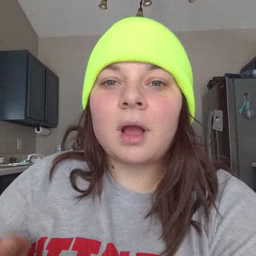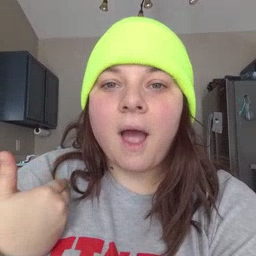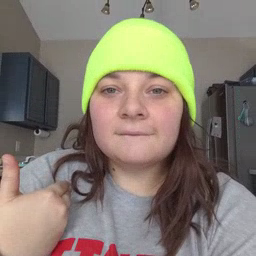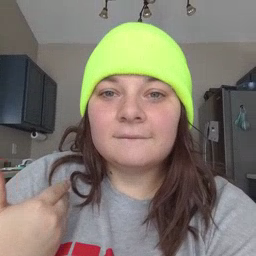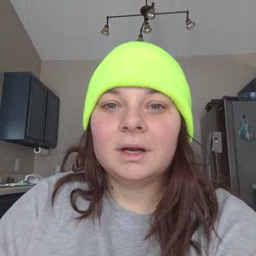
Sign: have